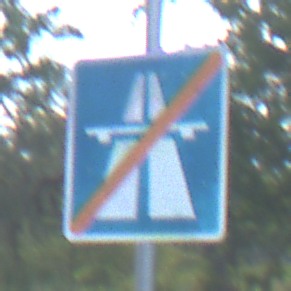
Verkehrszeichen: EndeAutbahn
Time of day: MorningAfternoon
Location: Outdoor (Nature)
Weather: PartlyCloudy
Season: NotSpecified
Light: Natural